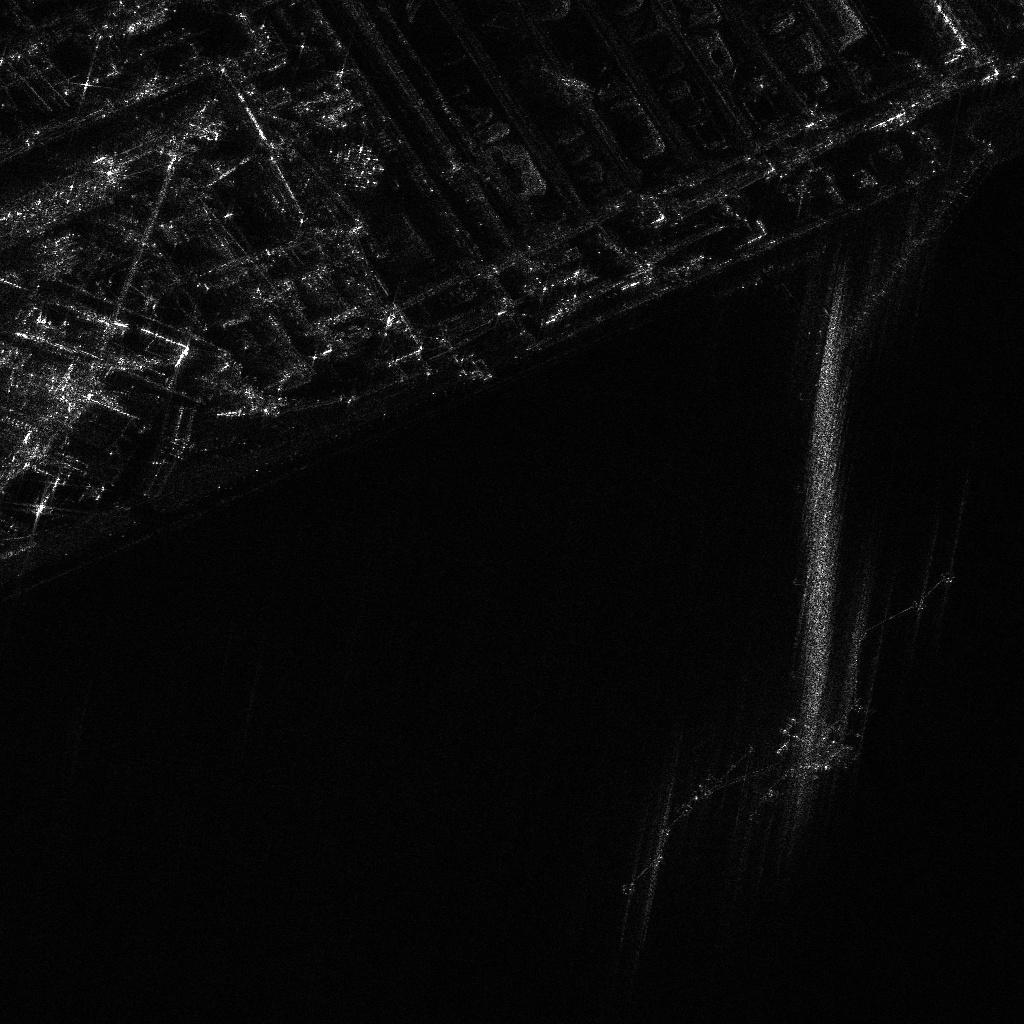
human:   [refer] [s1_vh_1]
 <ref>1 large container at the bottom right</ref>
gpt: <box>[[78, 69, 80, 79, 49]]</box>